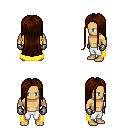
a pixel art fantasy rpg character, male body template, human, tanned skin, yellow cape, white pants, brown extra-long hairstyle, metal gloves, four views (front, back, left, right), 2x2 character sprite sheet, small pixel art, hard edges, no anti-aliasing